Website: home-depot
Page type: cart
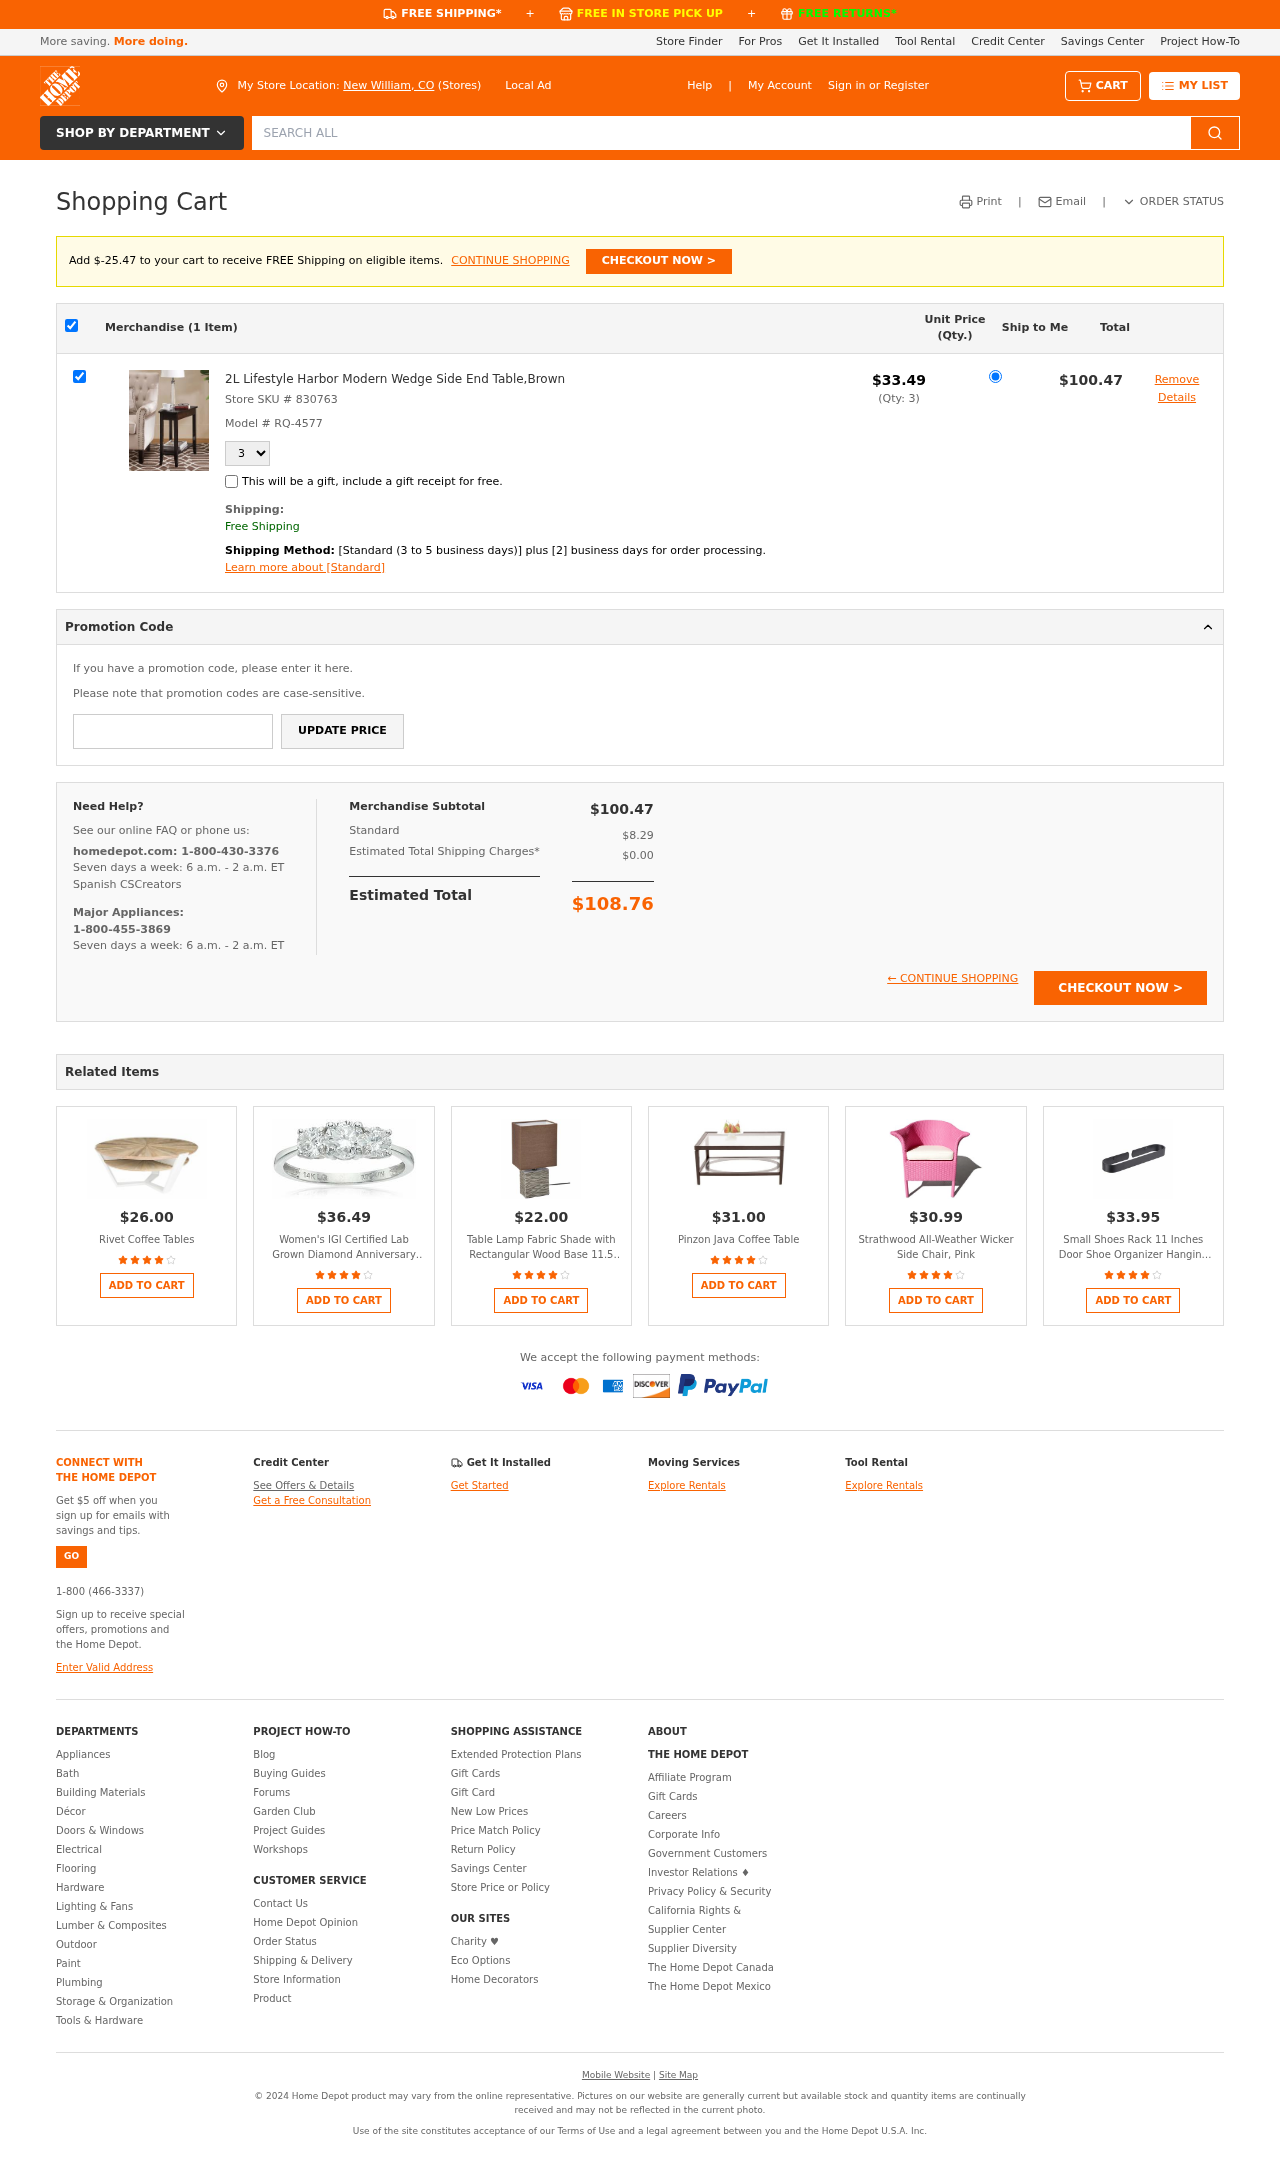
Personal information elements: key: PII_CITY_STATE
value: New William, CO
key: PII_PROMO_CODE
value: SPRING48
Product elements: key: PRODUCT1_NAME
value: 2L Lifestyle Harbor Modern Wedge Side End Table,Brown
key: PRODUCT1_PRICE
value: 33.49
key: PRODUCT1_QUANTITY
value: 3
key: PRODUCT2_NAME
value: Rivet Coffee Tables
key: PRODUCT2_PRICE
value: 26
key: PRODUCT2_RATING
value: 4.4
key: PRODUCT3_NAME
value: Women's IGI Certified Lab Grown Diamond Anniversary Ring in 14k White Gold (1.0 cttw, I-J Color, SI1
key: PRODUCT3_PRICE
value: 36.49
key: PRODUCT3_RATING
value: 4.4
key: PRODUCT4_NAME
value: Table Lamp Fabric Shade with Rectangular Wood Base 11.5 Inches
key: PRODUCT4_PRICE
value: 22
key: PRODUCT4_RATING
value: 4.4
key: PRODUCT5_NAME
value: Pinzon Java Coffee Table
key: PRODUCT5_PRICE
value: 31
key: PRODUCT5_RATING
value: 4.1
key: PRODUCT6_NAME
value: Strathwood All-Weather Wicker Side Chair, Pink
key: PRODUCT6_PRICE
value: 30.99
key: PRODUCT6_RATING
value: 4
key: PRODUCT7_NAME
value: Small Shoes Rack 11 Inches Door Shoe Organizer Hanging Shoe Shelves Aluminum RUSTPROOF Wall Mount No
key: PRODUCT7_PRICE
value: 33.95
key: PRODUCT7_RATING
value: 3.8
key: PRODUCT1_SKU
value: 830763
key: PRODUCT1_MODEL
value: RQ-4577
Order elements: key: AMOUNT_TO_FREE_SHIPPING
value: $-25.47
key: ORDER_NUM_ITEMS
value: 1
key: ORDER_SUBTOTAL
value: $100.47
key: ORDER_TAX
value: $8.29
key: ORDER_SHIPPING_COST
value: $0.00
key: ORDER_TOTAL
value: $108.76
Search elements: key: HEADER_SEARCH
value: SEARCH ALL